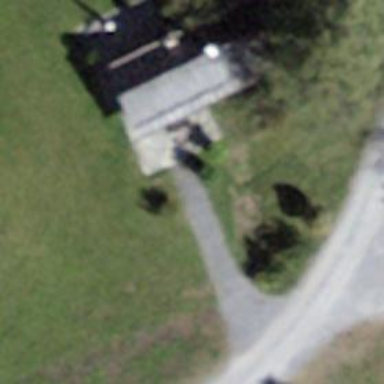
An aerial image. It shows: Gravel path without sidewalk.